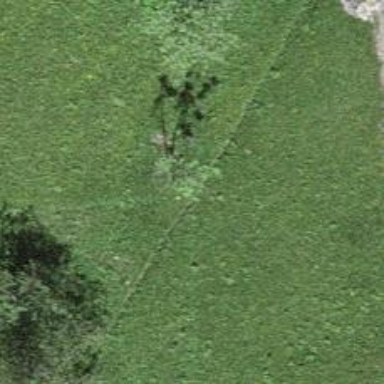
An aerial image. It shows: Ditch in the surroundings.